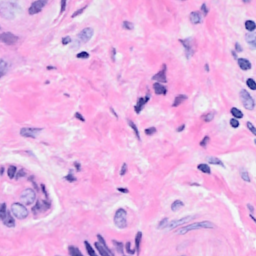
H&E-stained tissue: Breast